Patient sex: M
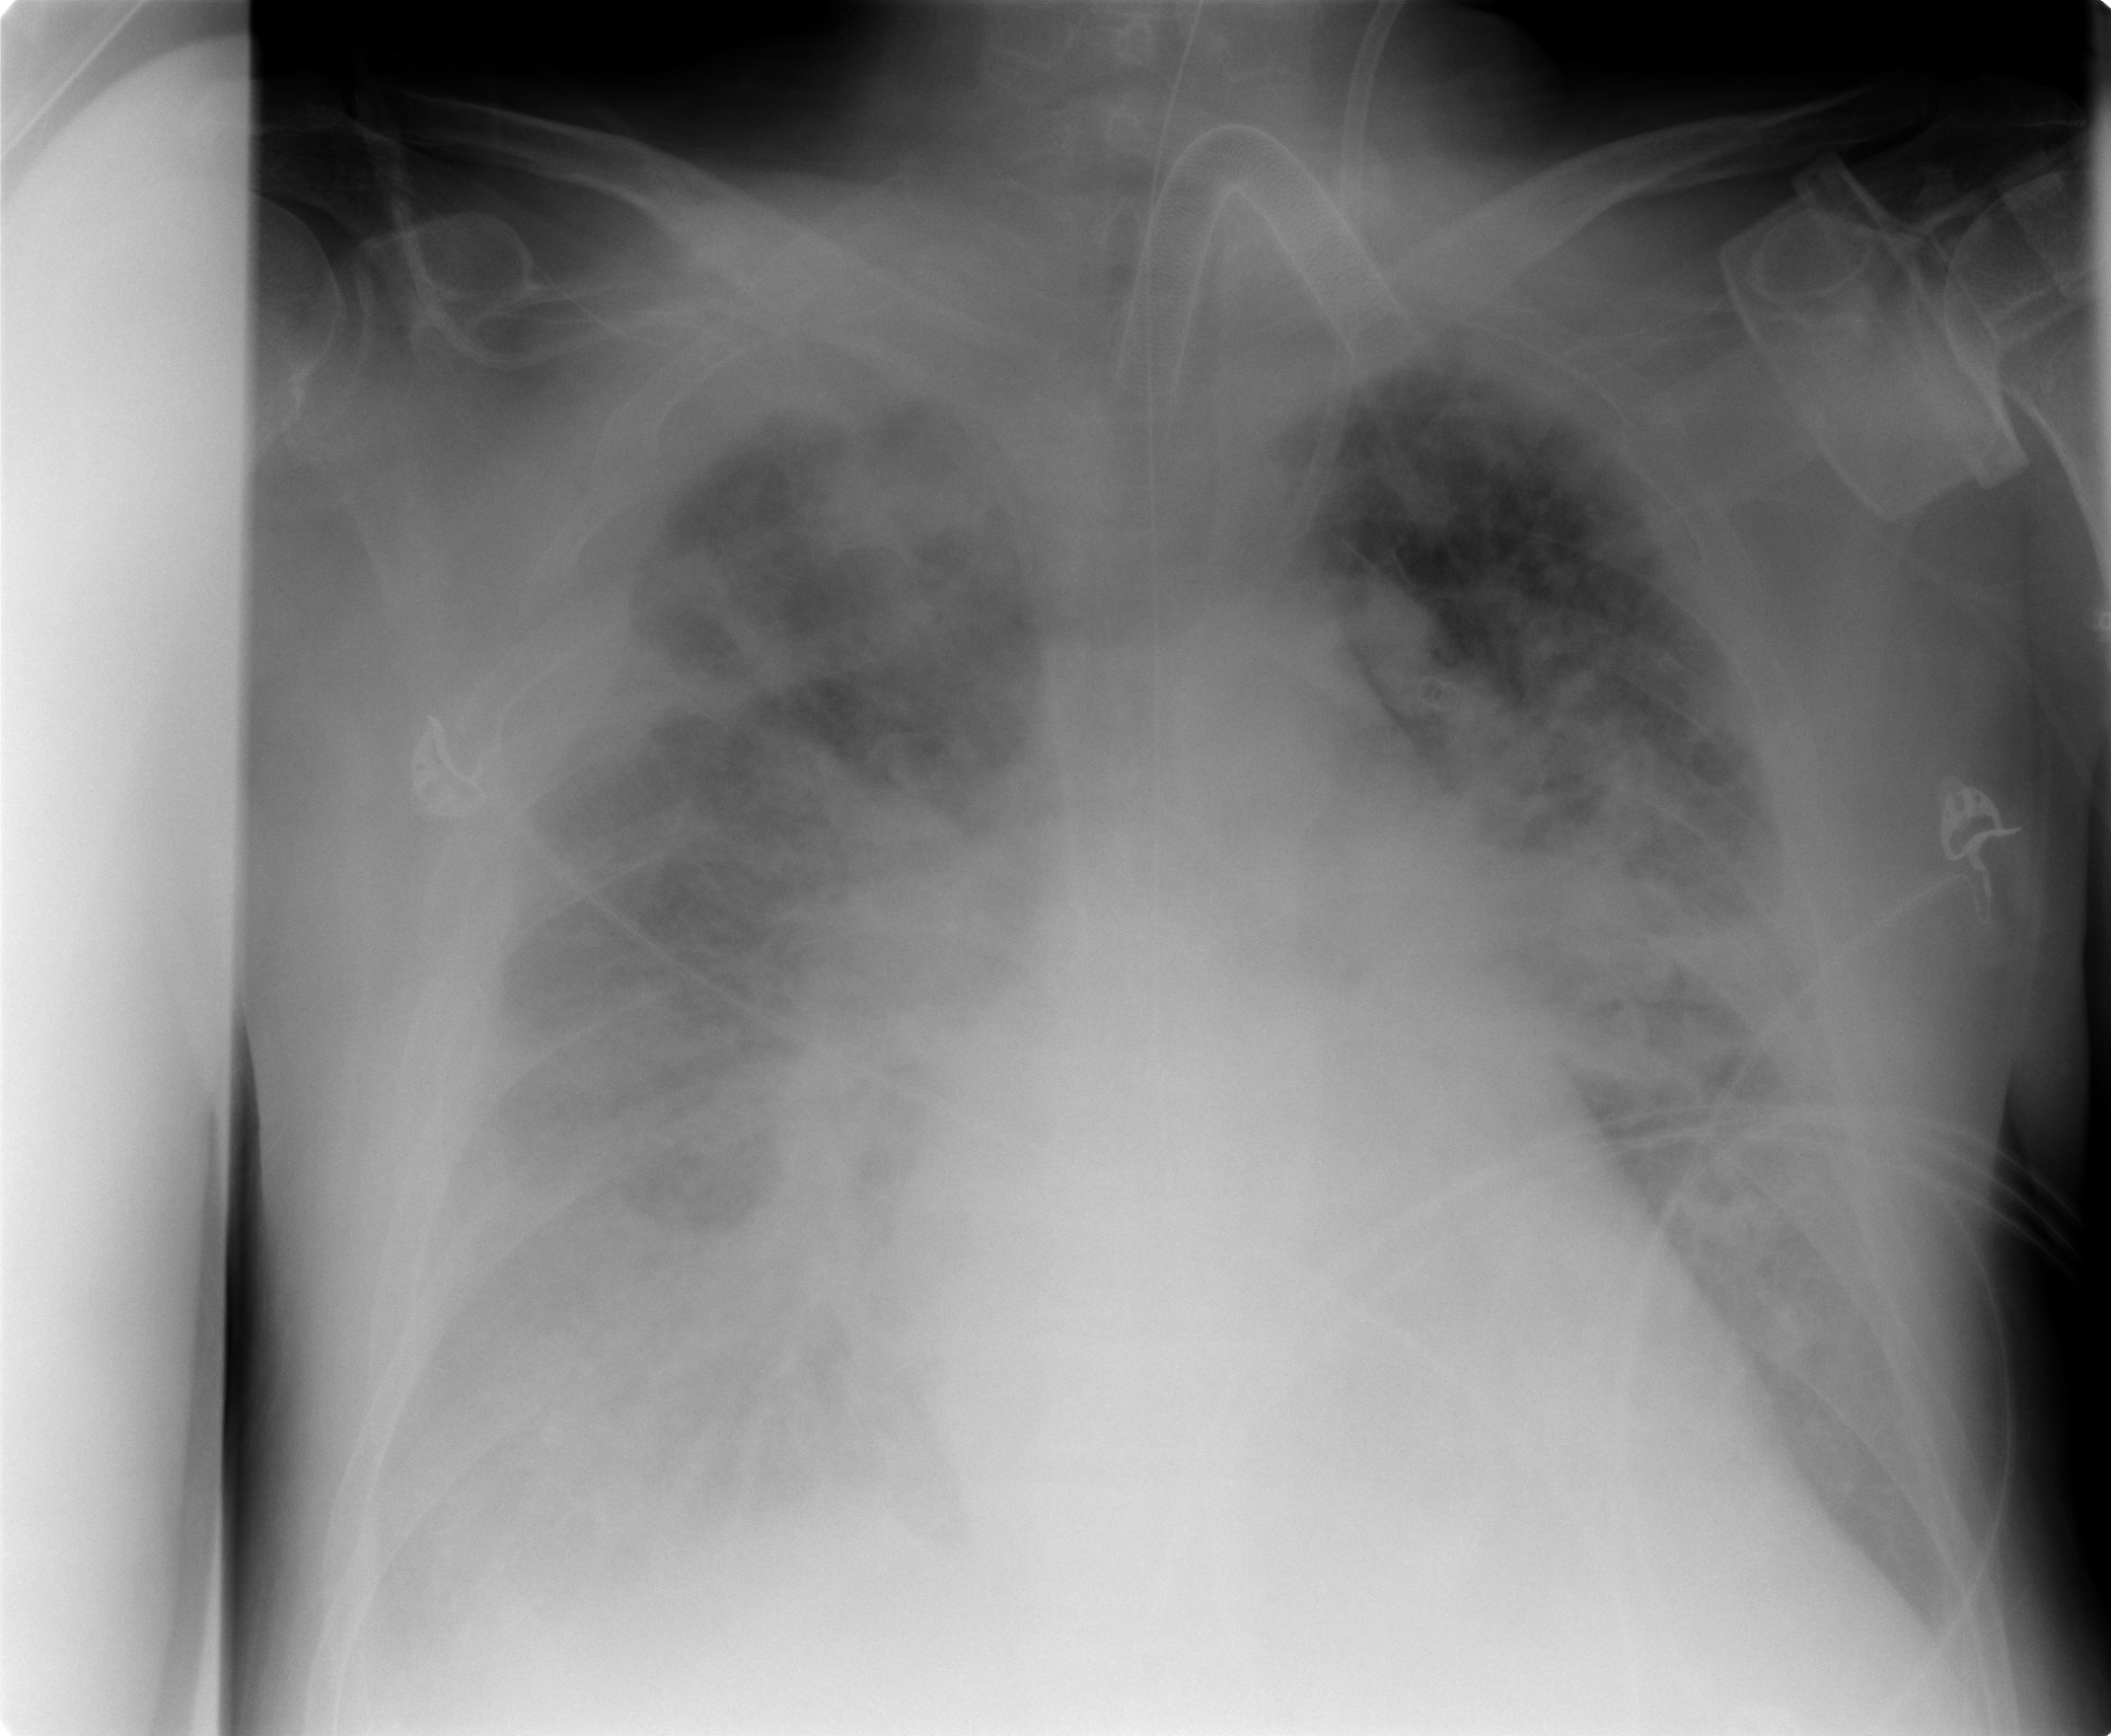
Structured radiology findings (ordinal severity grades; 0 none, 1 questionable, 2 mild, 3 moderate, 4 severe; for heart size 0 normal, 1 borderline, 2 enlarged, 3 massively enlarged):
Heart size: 1
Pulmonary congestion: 2
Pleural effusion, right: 3
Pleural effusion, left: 3
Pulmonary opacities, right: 3
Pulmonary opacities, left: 3
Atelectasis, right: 3
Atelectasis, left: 2